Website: crate-barrel
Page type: newsletter-management
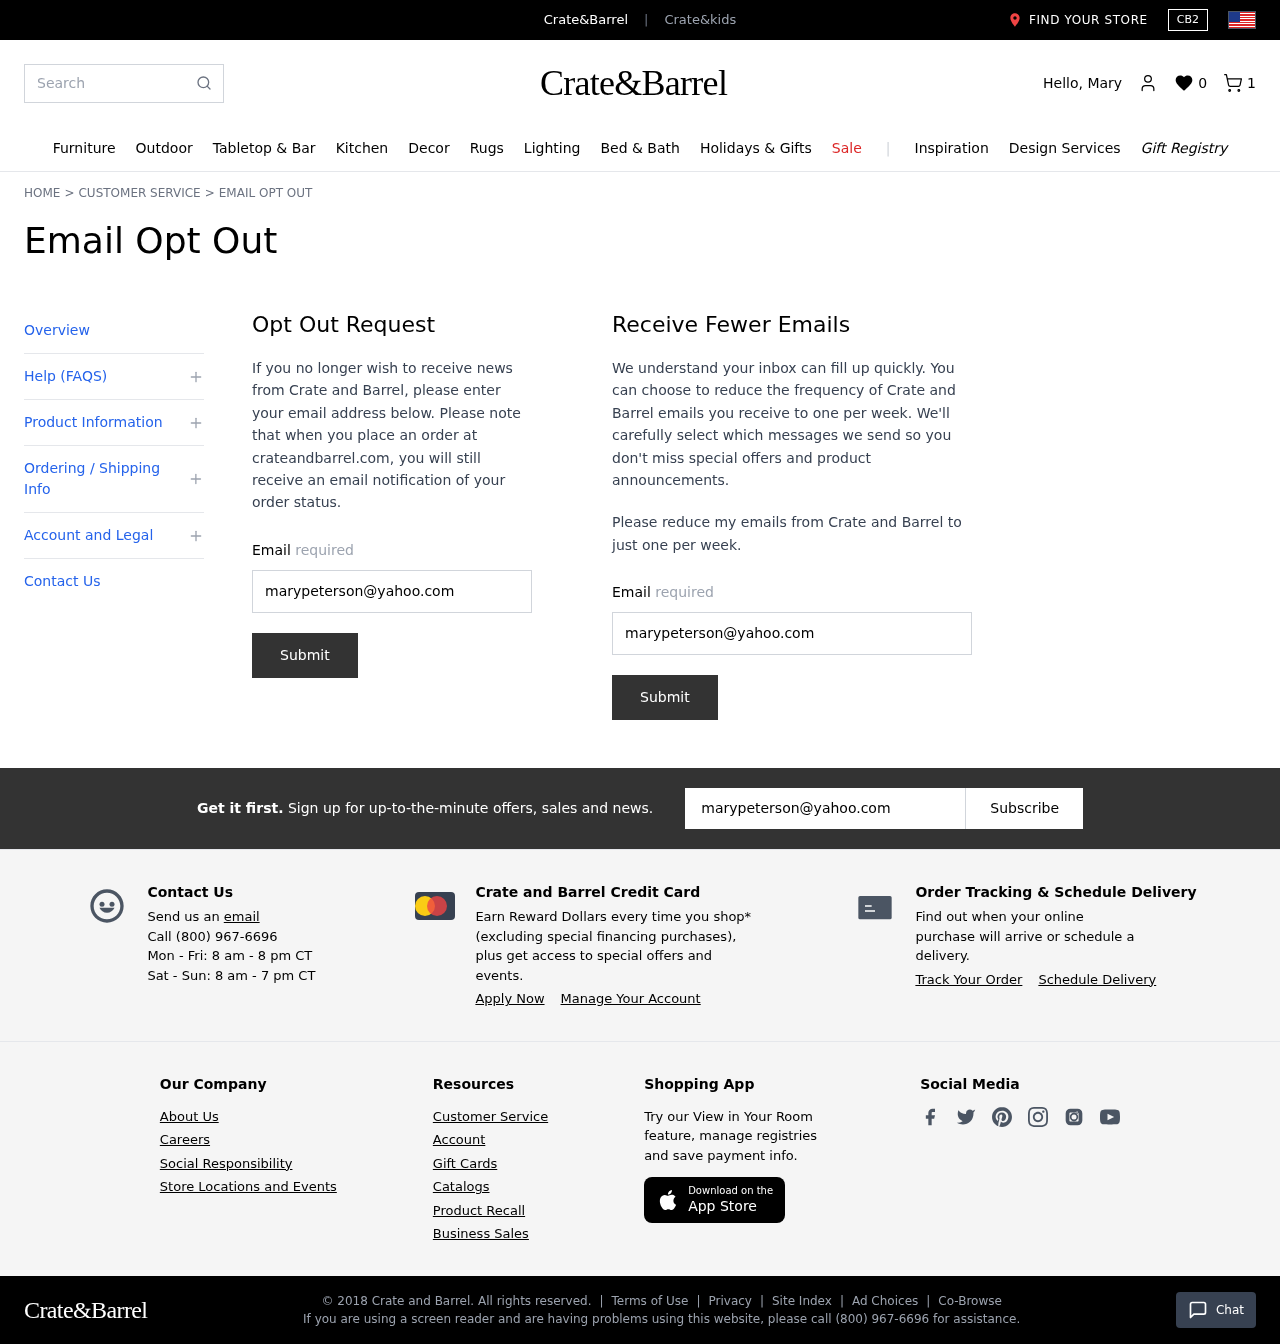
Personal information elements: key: PII_EMAIL
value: marypeterson@yahoo.com
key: PII_EMAIL2
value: marypeterson@yahoo.com
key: PII_EMAIL3
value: marypeterson@yahoo.com
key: PII_FIRSTNAME
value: Mary
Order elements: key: ORDER_NUM_ITEMS
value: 1
Search elements: key: HEADER_SEARCH
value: Search
Other elements: key: WISHLIST_COUNT
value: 0